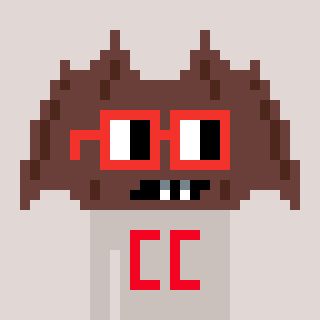
a pixel art character with square red glasses, a bat-shaped head and a foggrey-colored body on a warm background